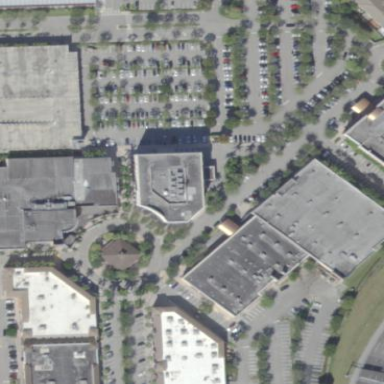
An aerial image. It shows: Retail area.